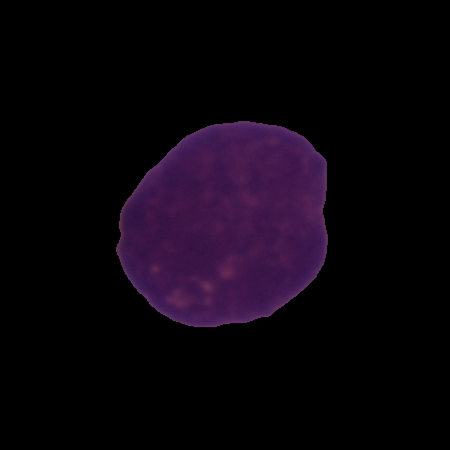
Label: cancer